Question: I've spent like an hour tying to find a way to fix this, but I just can't do it. Some lines/characters will show up a different color in Aptana (all semicolons, some tabs, and some whole). I just installed it today, so I don't know my way around the software very well.
Here's a picture to help you get the idea:

I would like get rid of the way some sections are lighter (the line saying 'some text' is the line the caret's on, which is not the problem)
P.S. If this is the wrong place to ask this, I'm sorry, but I'm getting frustrated searching through Google and the Aptana preferences.
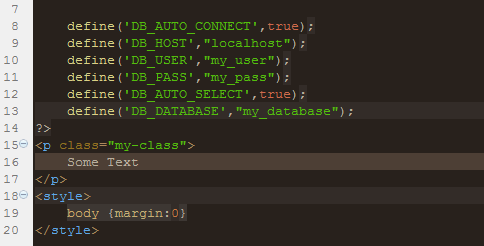
Answer: I too spent way too much time on this issue.
The answer by phazei is correct:
<URL>
But my main problem was I didn't know where to look. So to give some insight into how I found the answer:
It turns out you can see what markup the editor is using and how it classifies any block of text, by just right-clicking on the text you are interested in and pick Show in -> Properties.